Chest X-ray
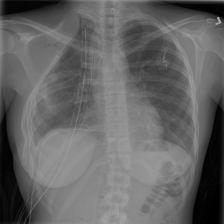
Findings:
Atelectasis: negative
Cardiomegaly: negative
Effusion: negative
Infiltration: negative
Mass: negative
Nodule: negative
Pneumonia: negative
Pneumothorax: negative
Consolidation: negative
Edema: negative
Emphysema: negative
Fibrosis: negative
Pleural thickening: negative
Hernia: negative